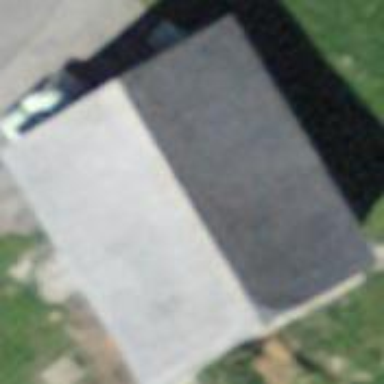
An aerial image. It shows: Rural barn.